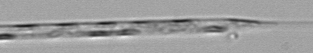
Label: Rhizosolenia